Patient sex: M
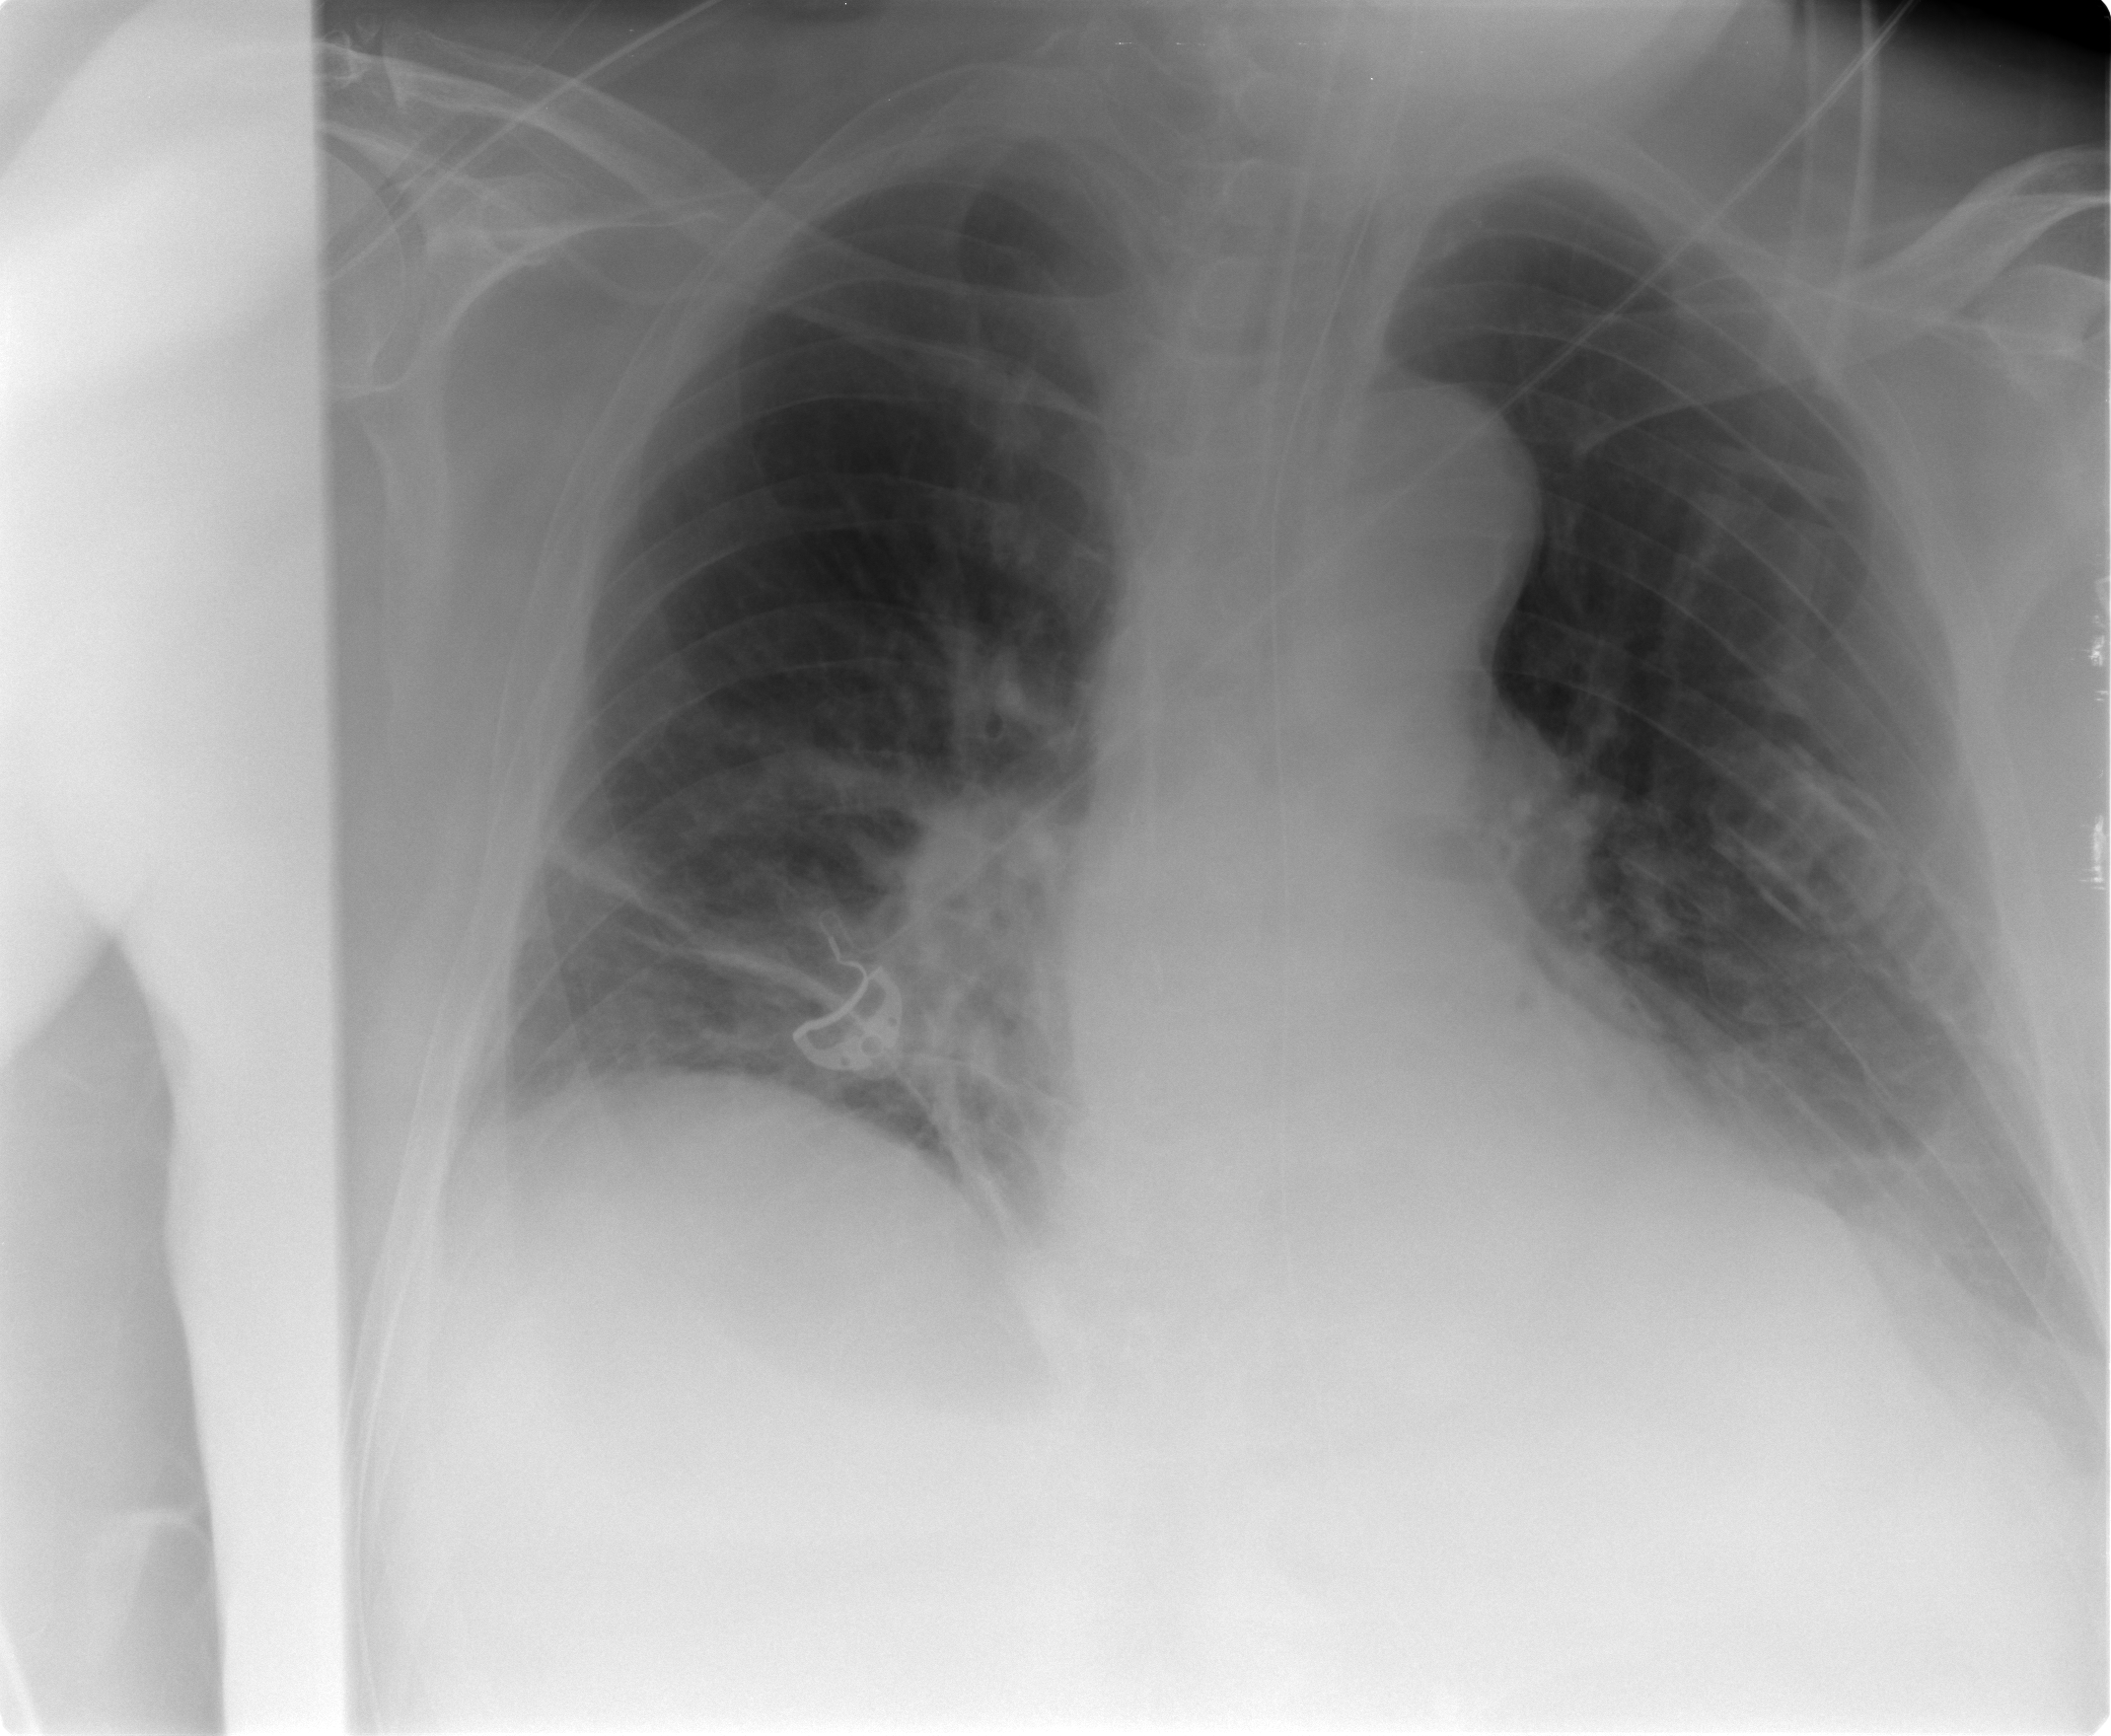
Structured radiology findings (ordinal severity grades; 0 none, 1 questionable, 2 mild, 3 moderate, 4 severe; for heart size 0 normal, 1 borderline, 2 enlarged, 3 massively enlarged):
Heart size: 1
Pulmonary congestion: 0
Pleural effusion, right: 0
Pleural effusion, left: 1
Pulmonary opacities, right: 0
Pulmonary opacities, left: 0
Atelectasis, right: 2
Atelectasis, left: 2